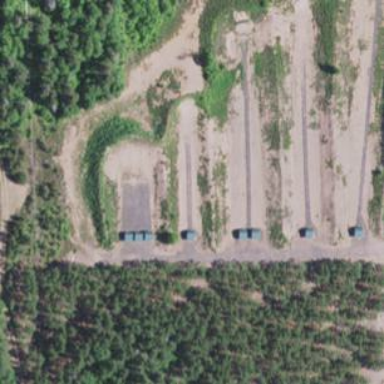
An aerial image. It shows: Shooting ground for the sport of shooting.